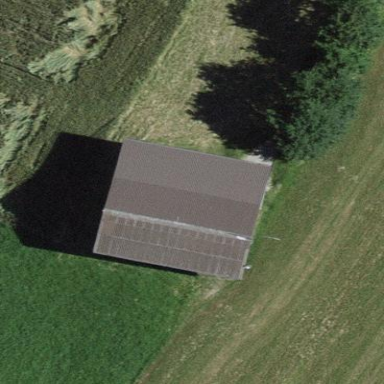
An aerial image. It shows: Building dedicated to shooting sports.